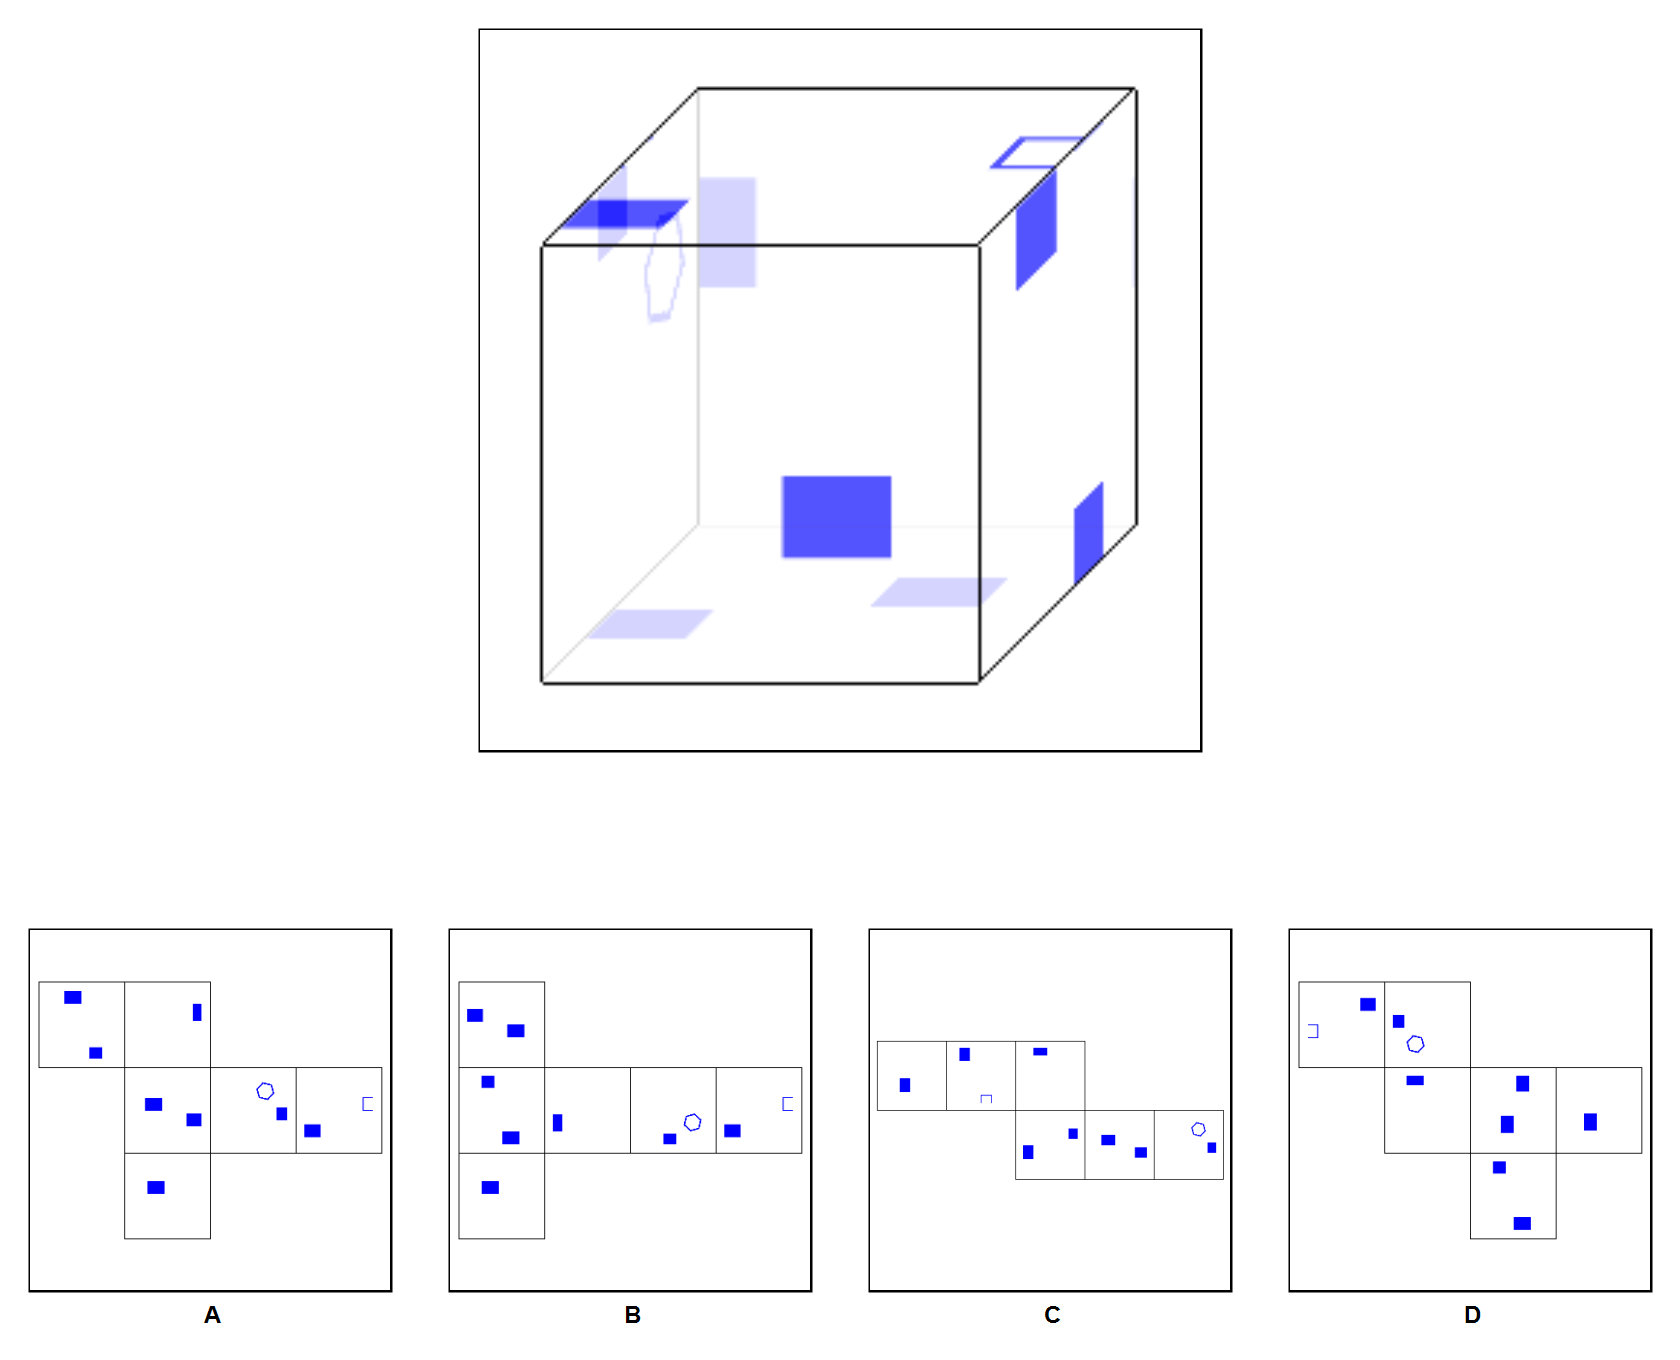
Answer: B